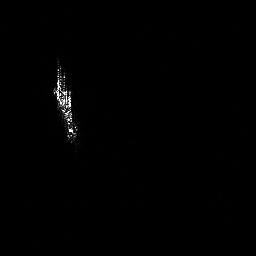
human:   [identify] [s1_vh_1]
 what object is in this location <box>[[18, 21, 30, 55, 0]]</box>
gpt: <ref>1 large ship at the left</ref>